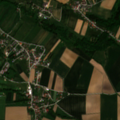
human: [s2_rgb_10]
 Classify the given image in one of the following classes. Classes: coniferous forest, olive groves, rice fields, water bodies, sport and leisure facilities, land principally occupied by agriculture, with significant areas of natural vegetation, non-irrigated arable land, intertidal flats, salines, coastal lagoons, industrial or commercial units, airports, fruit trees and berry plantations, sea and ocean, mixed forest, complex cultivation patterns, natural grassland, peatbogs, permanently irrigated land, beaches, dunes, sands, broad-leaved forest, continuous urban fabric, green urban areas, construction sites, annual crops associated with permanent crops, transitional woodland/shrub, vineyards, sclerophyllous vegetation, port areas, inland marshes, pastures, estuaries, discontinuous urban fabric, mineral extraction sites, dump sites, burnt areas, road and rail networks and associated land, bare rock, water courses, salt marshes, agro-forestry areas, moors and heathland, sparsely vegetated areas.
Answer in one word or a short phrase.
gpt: discontinuous urban fabric, sport and leisure facilities, non-irrigated arable land, land principally occupied by agriculture, with significant areas of natural vegetation